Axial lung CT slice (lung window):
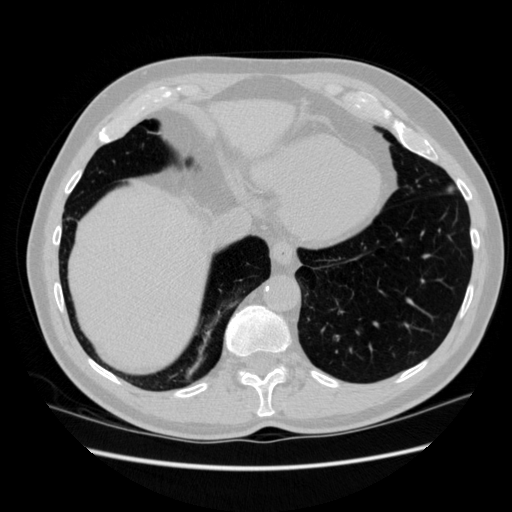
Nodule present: no